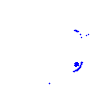
Particle: electron